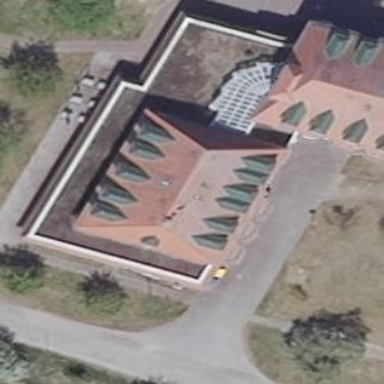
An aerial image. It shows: Hotel building.